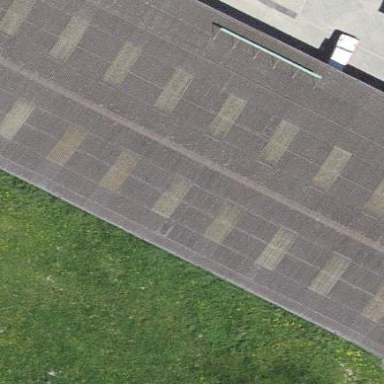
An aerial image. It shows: Hangar.